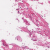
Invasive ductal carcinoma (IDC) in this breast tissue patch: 0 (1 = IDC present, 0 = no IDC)